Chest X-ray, AP view. Patient: 50 years old, sex M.
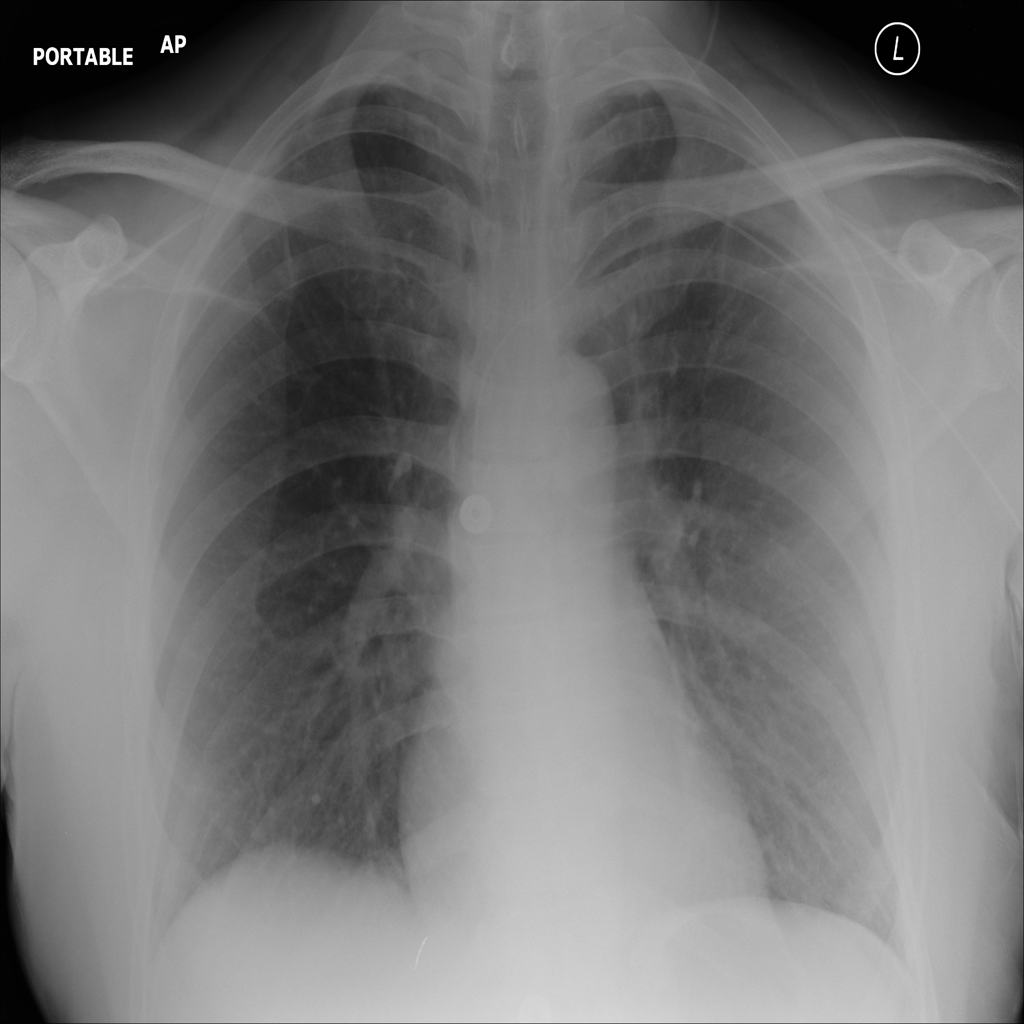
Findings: No Finding